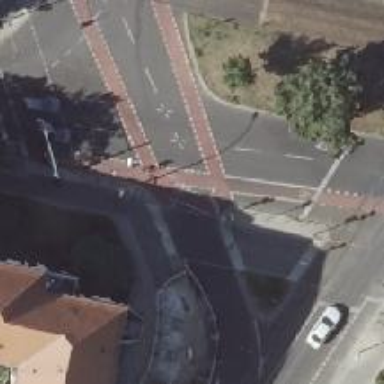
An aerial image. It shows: Crossing with traffic signals.